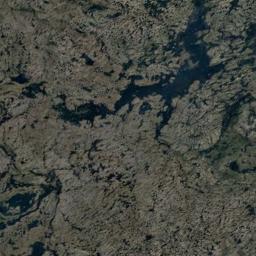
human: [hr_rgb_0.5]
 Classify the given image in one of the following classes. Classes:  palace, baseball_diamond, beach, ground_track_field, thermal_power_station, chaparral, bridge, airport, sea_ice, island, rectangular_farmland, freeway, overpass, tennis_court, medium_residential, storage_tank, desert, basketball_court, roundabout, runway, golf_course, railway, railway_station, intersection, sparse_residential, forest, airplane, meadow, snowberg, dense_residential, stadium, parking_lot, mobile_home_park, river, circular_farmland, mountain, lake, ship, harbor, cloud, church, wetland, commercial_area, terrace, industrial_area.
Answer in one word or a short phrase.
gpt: wetland